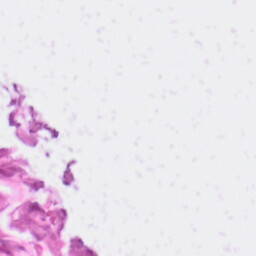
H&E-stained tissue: Skin